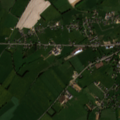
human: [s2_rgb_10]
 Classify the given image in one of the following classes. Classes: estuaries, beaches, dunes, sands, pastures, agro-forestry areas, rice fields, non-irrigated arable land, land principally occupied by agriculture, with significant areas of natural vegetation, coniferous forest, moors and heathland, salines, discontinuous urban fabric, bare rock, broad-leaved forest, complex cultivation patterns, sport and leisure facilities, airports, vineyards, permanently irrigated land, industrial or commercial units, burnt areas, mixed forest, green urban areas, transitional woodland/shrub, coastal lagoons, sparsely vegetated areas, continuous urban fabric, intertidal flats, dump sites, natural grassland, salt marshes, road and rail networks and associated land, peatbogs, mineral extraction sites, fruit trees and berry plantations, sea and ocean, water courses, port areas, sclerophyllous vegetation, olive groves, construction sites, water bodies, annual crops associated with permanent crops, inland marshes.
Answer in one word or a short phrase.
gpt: discontinuous urban fabric, pastures